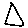
Label: triangle